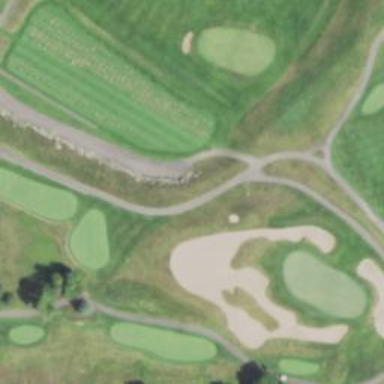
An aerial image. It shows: Path designed for golf carts.